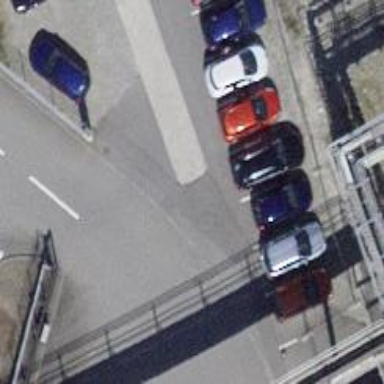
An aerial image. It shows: Road serving as parking aisle.